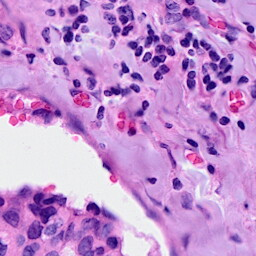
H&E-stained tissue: Breast